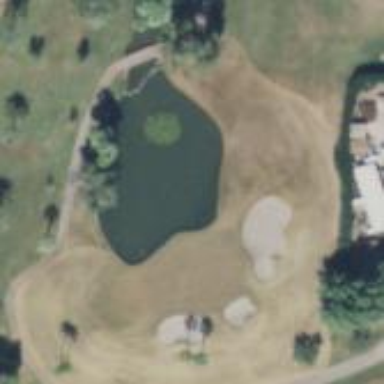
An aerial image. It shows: Area with grass used as rough in golf course.